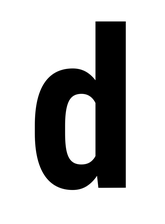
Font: Roboto_Condensed_Bold